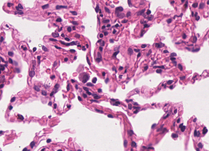
Tumor epithelial tissue: no
Tumor-associated stroma tissue: no
Normal tissue: yes